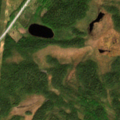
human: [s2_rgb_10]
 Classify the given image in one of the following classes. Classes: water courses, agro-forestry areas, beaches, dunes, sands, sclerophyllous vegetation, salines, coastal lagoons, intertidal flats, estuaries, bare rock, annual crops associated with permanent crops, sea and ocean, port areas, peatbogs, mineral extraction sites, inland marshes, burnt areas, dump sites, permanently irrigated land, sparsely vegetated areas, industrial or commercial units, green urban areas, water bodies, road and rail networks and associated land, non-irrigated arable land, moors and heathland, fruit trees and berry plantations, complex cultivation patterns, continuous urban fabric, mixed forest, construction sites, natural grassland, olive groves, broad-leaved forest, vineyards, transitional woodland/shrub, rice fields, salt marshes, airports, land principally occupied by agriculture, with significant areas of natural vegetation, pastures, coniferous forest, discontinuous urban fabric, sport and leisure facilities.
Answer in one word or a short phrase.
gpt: coniferous forest, mixed forest, transitional woodland/shrub